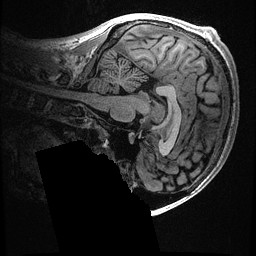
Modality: T1w
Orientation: sagittal
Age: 22
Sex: male
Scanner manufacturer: ge
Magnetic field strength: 3 T
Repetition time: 0.006952 s
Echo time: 0.00292 s